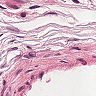
Metastatic tissue present: no